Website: home-depot
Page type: payment
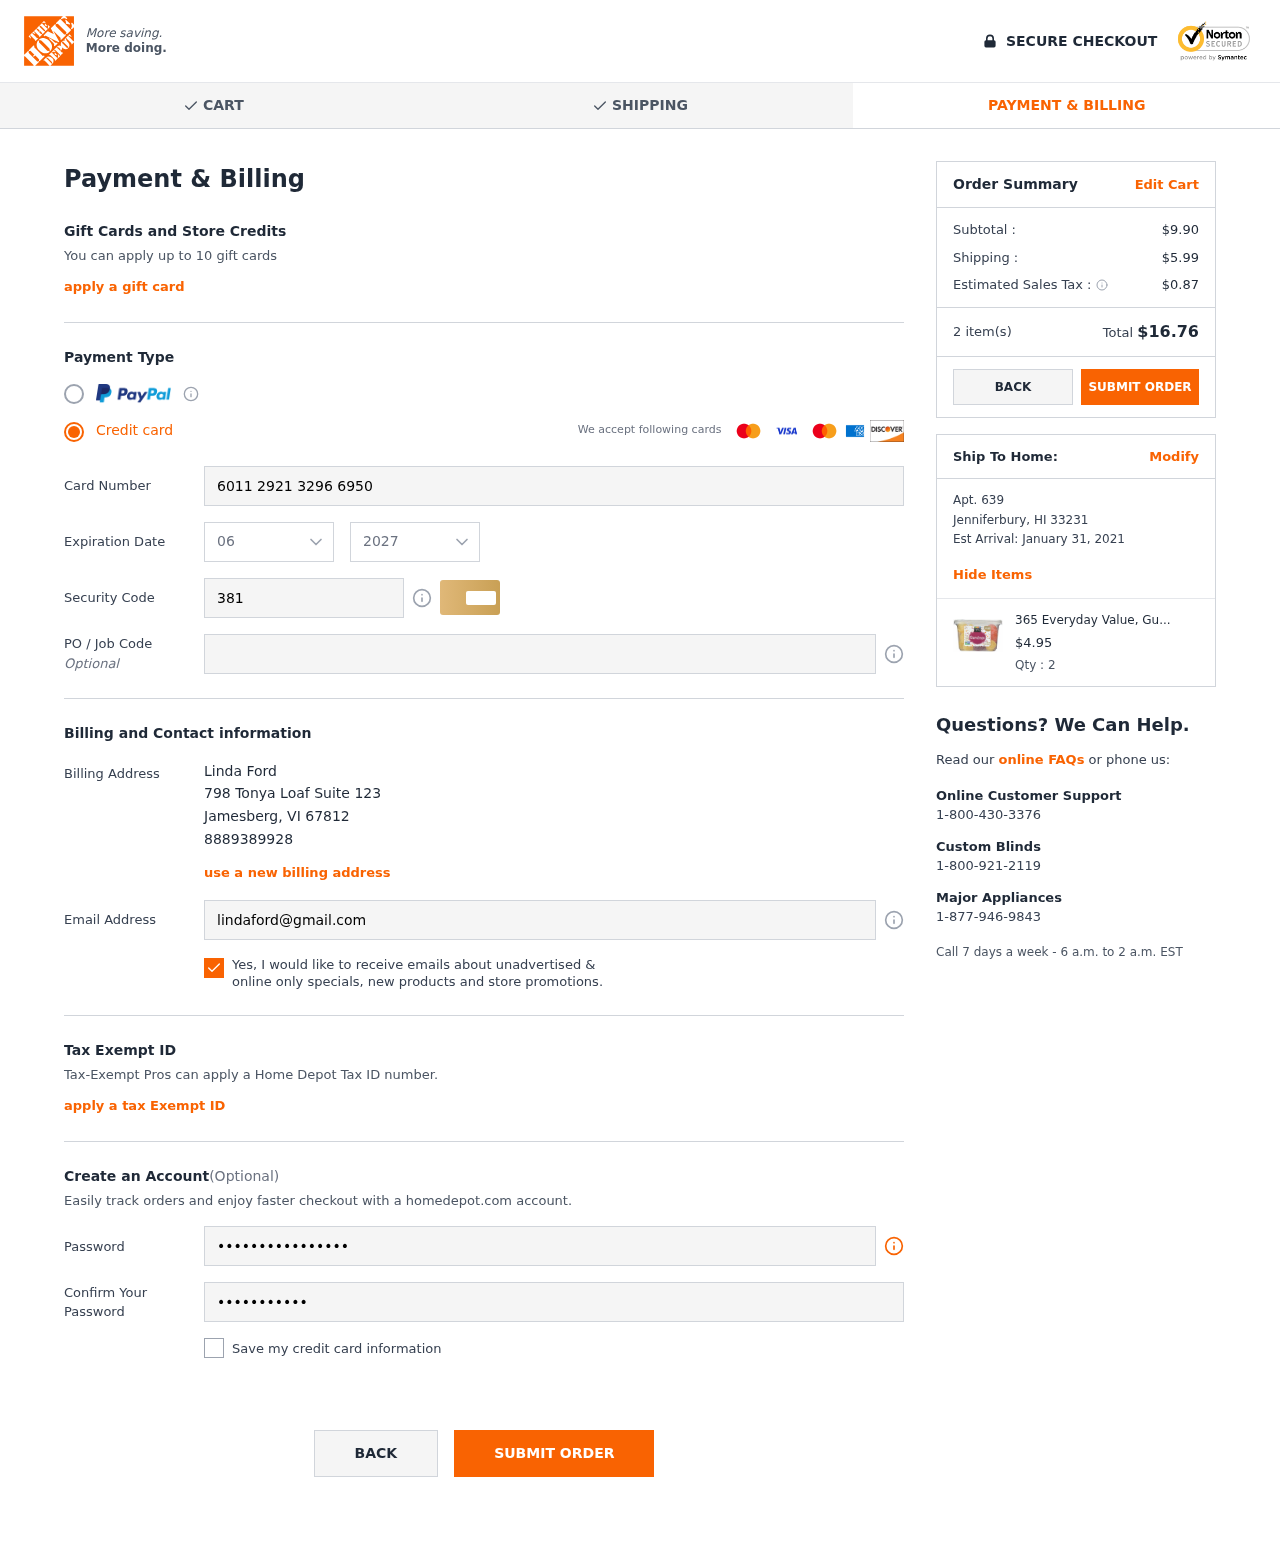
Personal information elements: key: PII_CARD_CVV
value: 381
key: PII_CARD_EXPIRY_MONTH
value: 06
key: PII_CARD_EXPIRY_YEAR
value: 27
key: PII_CARD_NUMBER
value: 6011 2921 3296 6950
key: PII_CITY
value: Jamesberg
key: PII_CITY2
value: Jenniferbury
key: PII_EMAIL
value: lindaford@gmail.com
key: PII_FULLNAME
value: Linda Ford
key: PII_PHONE
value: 8889389928
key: PII_POSTCODE
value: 67812
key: PII_POSTCODE2
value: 33231
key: PII_STATE_ABBR
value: VI
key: PII_STATE_ABBR2
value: HI
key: PII_STREET
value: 798 Tonya Loaf Suite 123
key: PII_STREET2
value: Apt. 639
Product elements: key: PRODUCT1_NAME
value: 365 Everyday Value, Gumdrops, 13 oz
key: PRODUCT1_PRICE
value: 4.95
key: PRODUCT1_QUANTITY
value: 2
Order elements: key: ORDER_SUBTOTAL
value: $9.90
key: ORDER_SHIPPING_COST
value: $5.99
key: ORDER_TAX
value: $0.87
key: ORDER_NUM_ITEMS
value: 2 item(s)
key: ORDER_TOTAL
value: $16.76
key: ORDER_DELIVERY_DATE
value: January 31, 2021